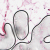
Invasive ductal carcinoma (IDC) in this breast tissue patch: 0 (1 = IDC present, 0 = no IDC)